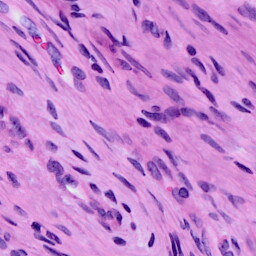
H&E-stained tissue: Cervix